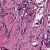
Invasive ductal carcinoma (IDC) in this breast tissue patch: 1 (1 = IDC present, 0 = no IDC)